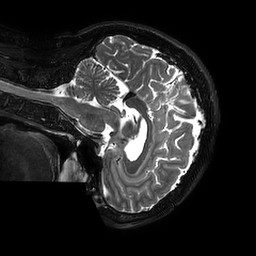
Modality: T2w
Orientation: sagittal
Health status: ill
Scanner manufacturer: philips
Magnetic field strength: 3 T
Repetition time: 2.5 s
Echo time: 0.331 s